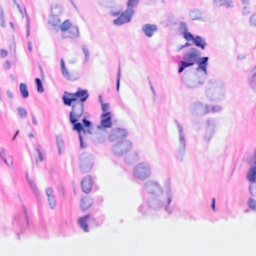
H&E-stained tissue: Breast